Question: I have a '<ul>' element which I dynamically fill with '<li>' elements. I desire to get control of these '<li>' element, by that I mean to have them able to set a property of my bean with there content. Just to be more explicit : once I click on a '<li>', I want the text in it to be the value of a property.
Here's the code of the unordered list generation:
'''
<div data-role="content">
<ul data-role="listview" data-inset="true" data-filter="true" data-filter-reveal="true" data-filter-placeholder="Region...">
<%
for (int i = 0; i < mdjsBean.getRegionList().size(); i++) {
String region_ = (String) mdjsBean.getRegionList().get(i) ;
%>
<li><a><%= region_ %></a></li>
<%}%>
</ul>
'''
What I hope for is something similar to JSF's 'selectOneMenu' tag, it gives you choices and you select one (of which the value will be stored in your bean property).
Any idea about how we might do that in JSP and '<ul>' and '<li>' tags ?
:

As the picture shows, it's a an <URL>, in my case, I so far succeded to retrieve values of "regions" for DB and arrange them in a listview. Type anyting in the textarea and the listview start filtering regions.
What I hope for is now to click on an element of that listview and have it fill the 'mdjsBean.region' property with the choosen region (btw regionList is a list of all regions, this list is filled from DB, with the help of a java function).
Thanks in advance.
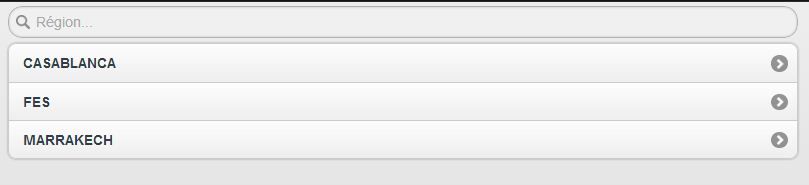
Answer: I don't see anything here that isn't simple JS and Ajax, but there are no "beans" on the client side. You can fake it with DWR, which is JS and Ajax.
Without DWR it's a matter of sending the selected value to the server, getting back either JSON to build the new options with, or HTML and injecting it directly into the DOM. (It's actually the same with DWR, but it's wrapped up in Java-looking JS.)
Depending in your needs it might be a good idea to investigate frameworks that wrap up this process for you, although IMO is important to understand what's going on underneath.
It's not twisted, it's simply not possible: JS=client, bean=server. If you want to update the client with server-side data without a page refresh, Ajax is option (ignoring long connections etc).